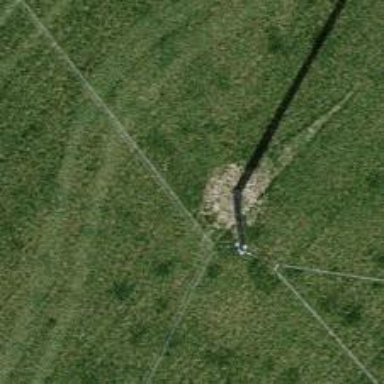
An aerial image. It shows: Communication mast tower.